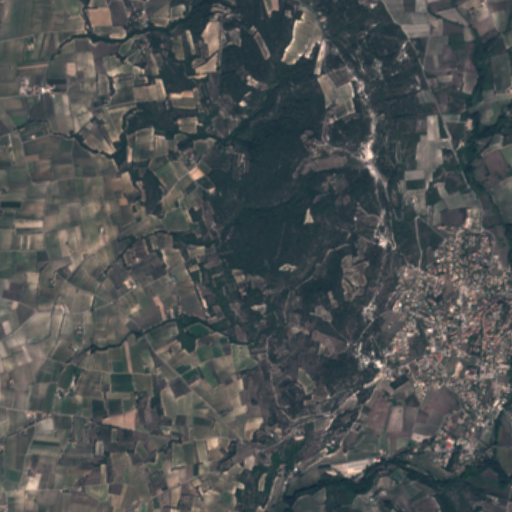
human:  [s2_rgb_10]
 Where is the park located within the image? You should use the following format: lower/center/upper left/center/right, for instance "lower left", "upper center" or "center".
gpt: The park is located in the lower right of the image.
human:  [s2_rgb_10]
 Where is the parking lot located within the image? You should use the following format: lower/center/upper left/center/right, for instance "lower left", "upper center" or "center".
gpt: The parking lot is located in the lower right of the image.
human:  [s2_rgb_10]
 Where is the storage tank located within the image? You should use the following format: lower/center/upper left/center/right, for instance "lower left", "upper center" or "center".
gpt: The storage tank is located in the lower right of the image.
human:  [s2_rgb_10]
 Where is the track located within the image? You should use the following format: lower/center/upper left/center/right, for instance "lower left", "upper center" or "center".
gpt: The track is located in the lower right of the image.
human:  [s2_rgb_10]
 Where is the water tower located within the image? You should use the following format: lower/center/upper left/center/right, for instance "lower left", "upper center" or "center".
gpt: The water tower is located in the center right of the image.
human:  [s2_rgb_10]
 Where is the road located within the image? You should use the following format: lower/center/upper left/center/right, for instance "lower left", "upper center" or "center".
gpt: There is no road in the image.